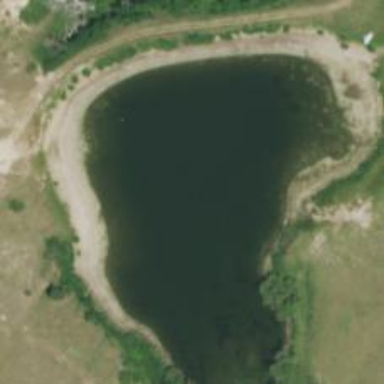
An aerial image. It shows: Reservoir.